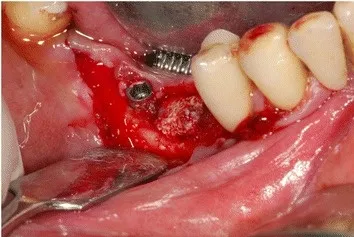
Clinical view: HA scaffold placement.
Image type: medical_photograph (other_medical_photograph)